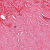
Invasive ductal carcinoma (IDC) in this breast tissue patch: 0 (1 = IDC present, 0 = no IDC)